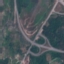
Label: Highway